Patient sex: M
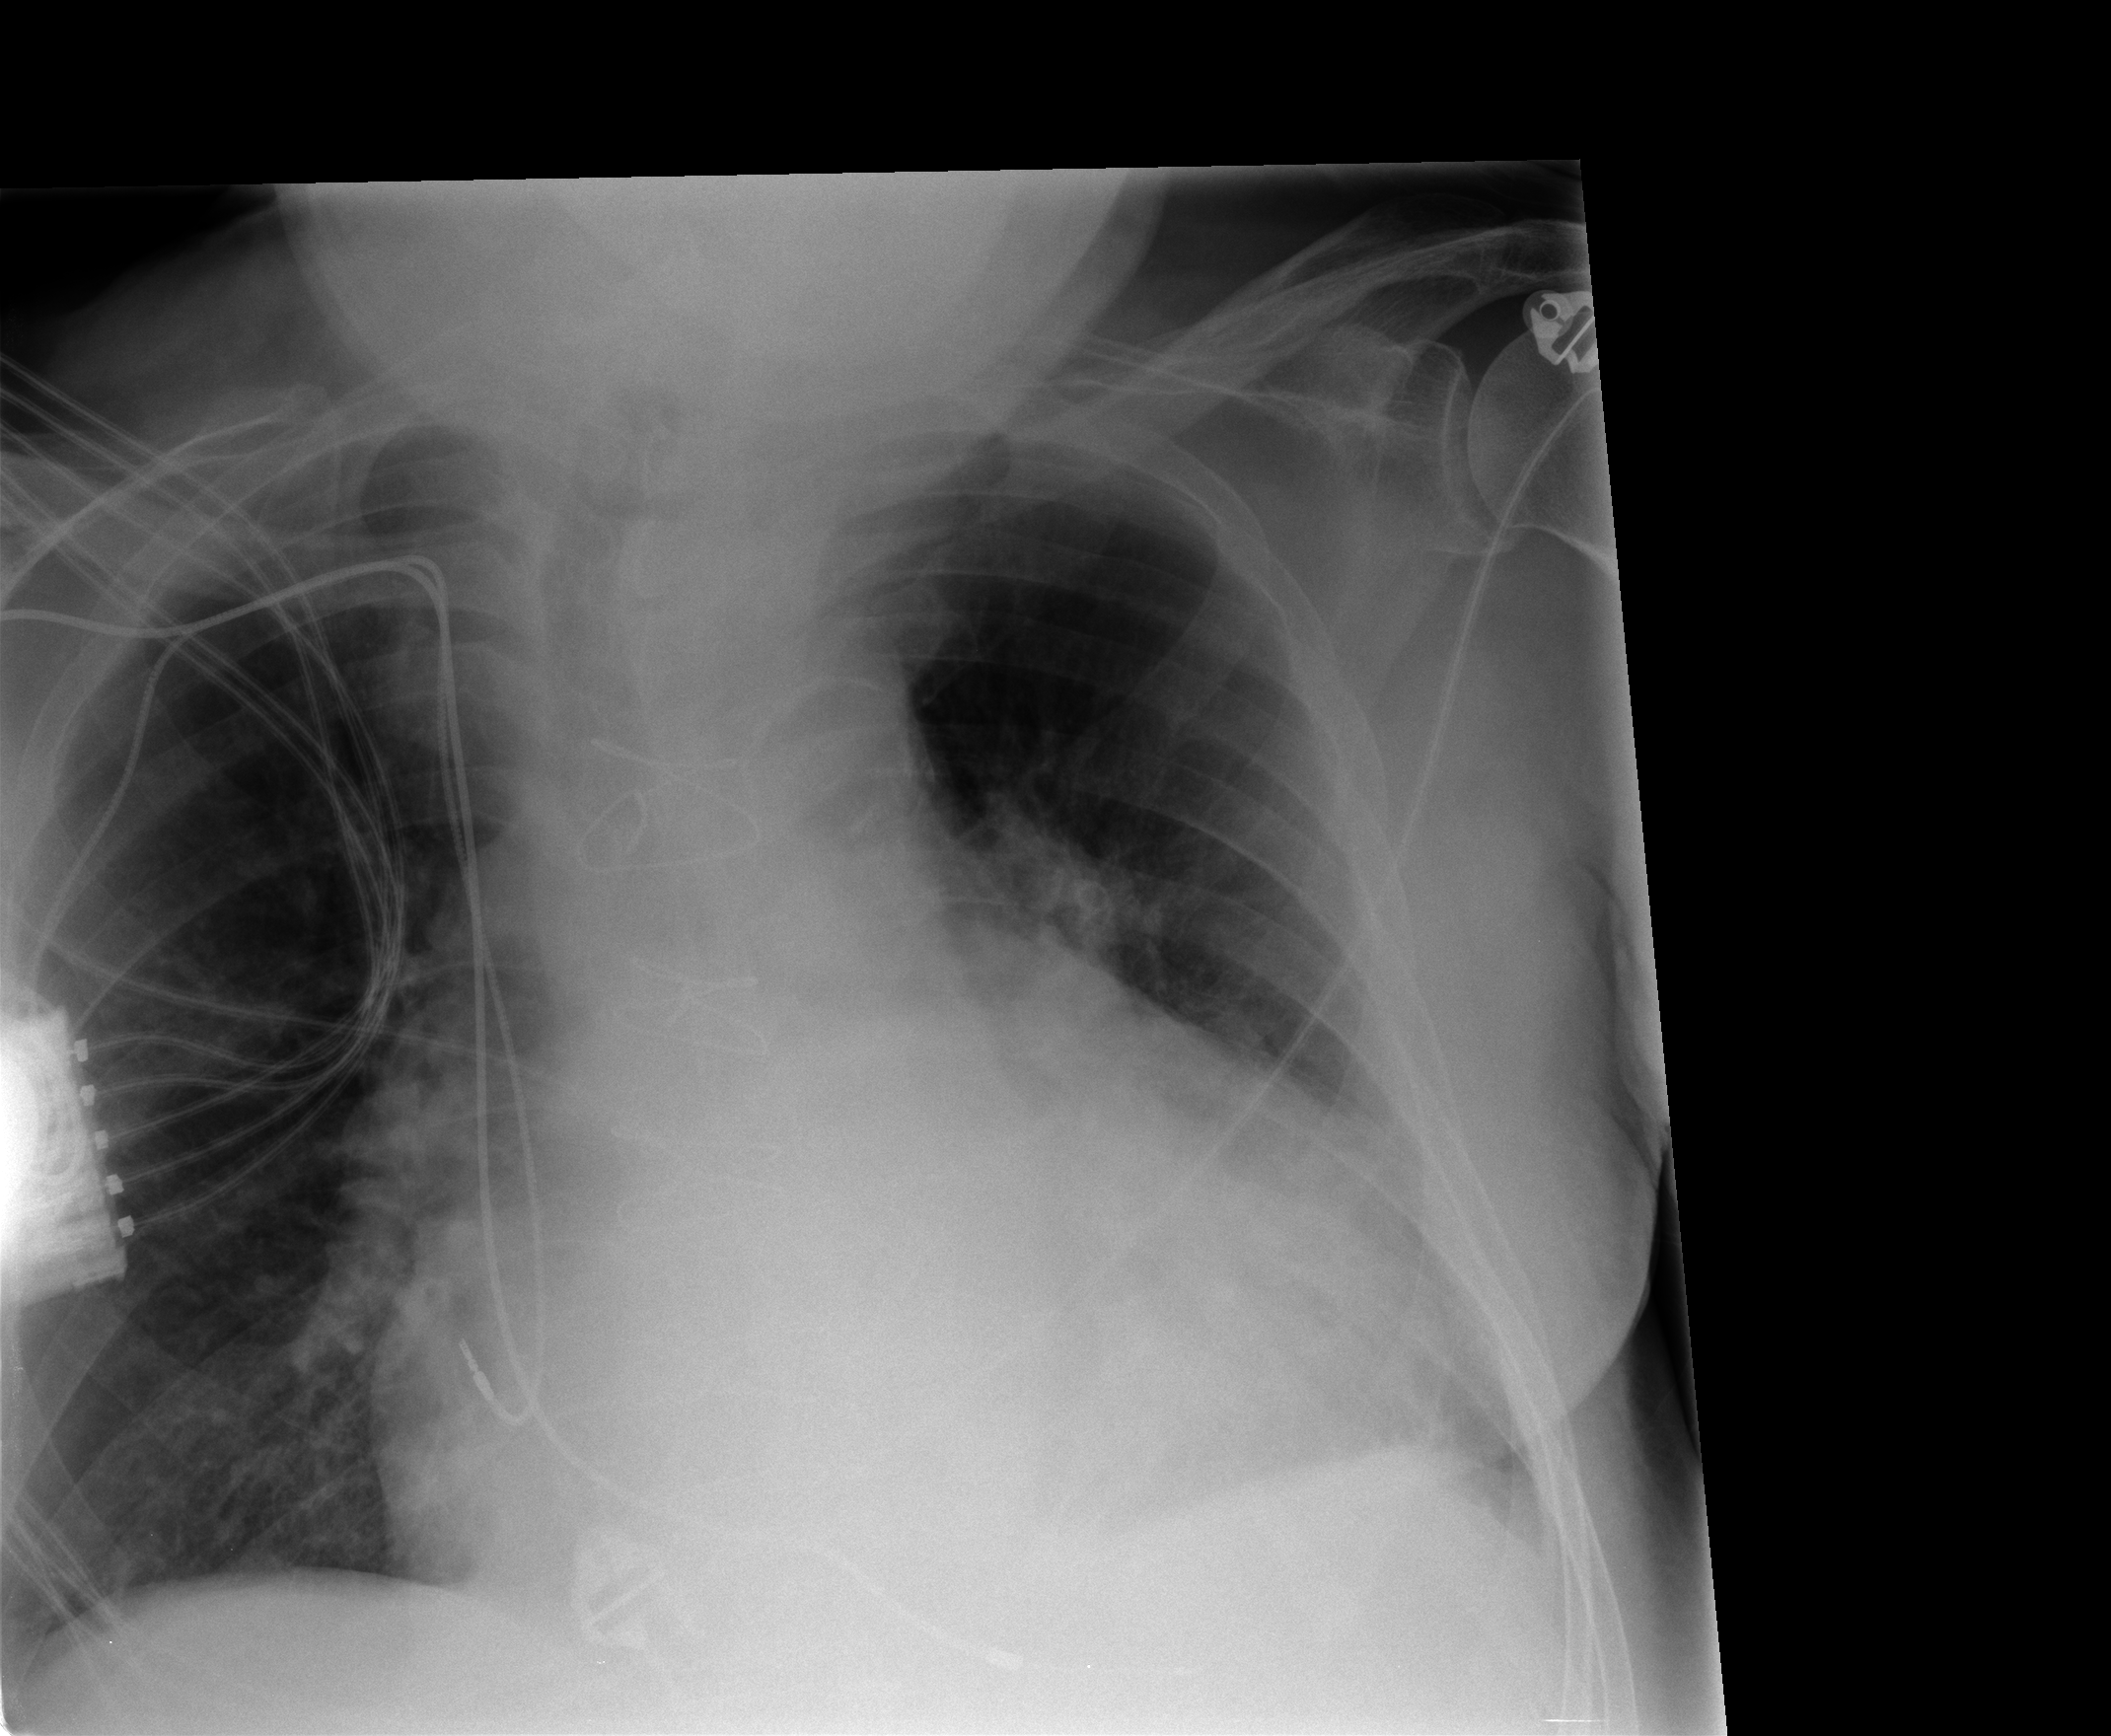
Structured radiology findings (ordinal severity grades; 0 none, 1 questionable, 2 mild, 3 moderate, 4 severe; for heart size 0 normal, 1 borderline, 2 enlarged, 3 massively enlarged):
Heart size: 3
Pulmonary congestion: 0
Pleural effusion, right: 0
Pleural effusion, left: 2
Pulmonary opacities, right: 2
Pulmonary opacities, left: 2
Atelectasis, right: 0
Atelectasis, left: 2